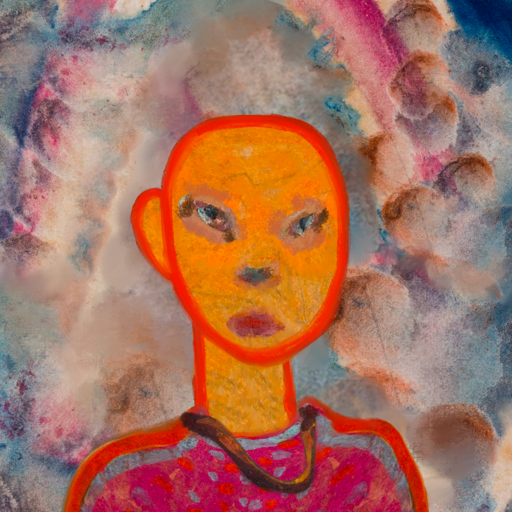
Background: Rupkatha, Head And Neck Front: Sisters, Face Front: Boggyland, Bust: Sisters, Hair Front: Blank, Head Accessory: Blank, Second Necklace: Comrade, Necklace: Blank, Baby: Blank